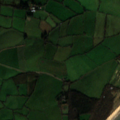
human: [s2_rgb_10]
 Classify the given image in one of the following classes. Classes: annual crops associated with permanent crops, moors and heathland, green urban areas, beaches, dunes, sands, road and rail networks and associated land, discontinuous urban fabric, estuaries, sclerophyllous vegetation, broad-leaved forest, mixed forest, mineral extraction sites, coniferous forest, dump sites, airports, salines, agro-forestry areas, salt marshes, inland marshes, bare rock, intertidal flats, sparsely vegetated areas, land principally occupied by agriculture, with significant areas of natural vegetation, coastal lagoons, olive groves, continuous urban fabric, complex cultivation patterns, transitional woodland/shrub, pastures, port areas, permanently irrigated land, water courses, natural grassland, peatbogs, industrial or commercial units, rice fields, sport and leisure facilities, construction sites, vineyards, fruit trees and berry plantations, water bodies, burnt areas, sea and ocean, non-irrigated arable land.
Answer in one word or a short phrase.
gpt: pastures, beaches, dunes, sands, sea and ocean